Interaction volume radius: 10 \u00c5
Interaction volume height: 15 \u00c5
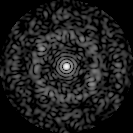
Disorder parameter: 0.784